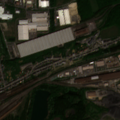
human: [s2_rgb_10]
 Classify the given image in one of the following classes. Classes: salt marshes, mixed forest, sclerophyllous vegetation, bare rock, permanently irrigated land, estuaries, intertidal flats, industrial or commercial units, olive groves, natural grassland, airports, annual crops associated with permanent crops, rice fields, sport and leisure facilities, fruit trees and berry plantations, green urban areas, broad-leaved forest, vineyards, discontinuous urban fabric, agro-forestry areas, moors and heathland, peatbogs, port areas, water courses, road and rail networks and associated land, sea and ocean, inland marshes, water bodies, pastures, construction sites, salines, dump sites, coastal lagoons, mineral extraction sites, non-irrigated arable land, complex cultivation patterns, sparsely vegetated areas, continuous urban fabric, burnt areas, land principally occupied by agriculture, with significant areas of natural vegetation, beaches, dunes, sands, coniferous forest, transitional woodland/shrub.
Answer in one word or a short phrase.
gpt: discontinuous urban fabric, industrial or commercial units, mineral extraction sites, pastures, broad-leaved forest